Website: lowes
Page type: account-selection
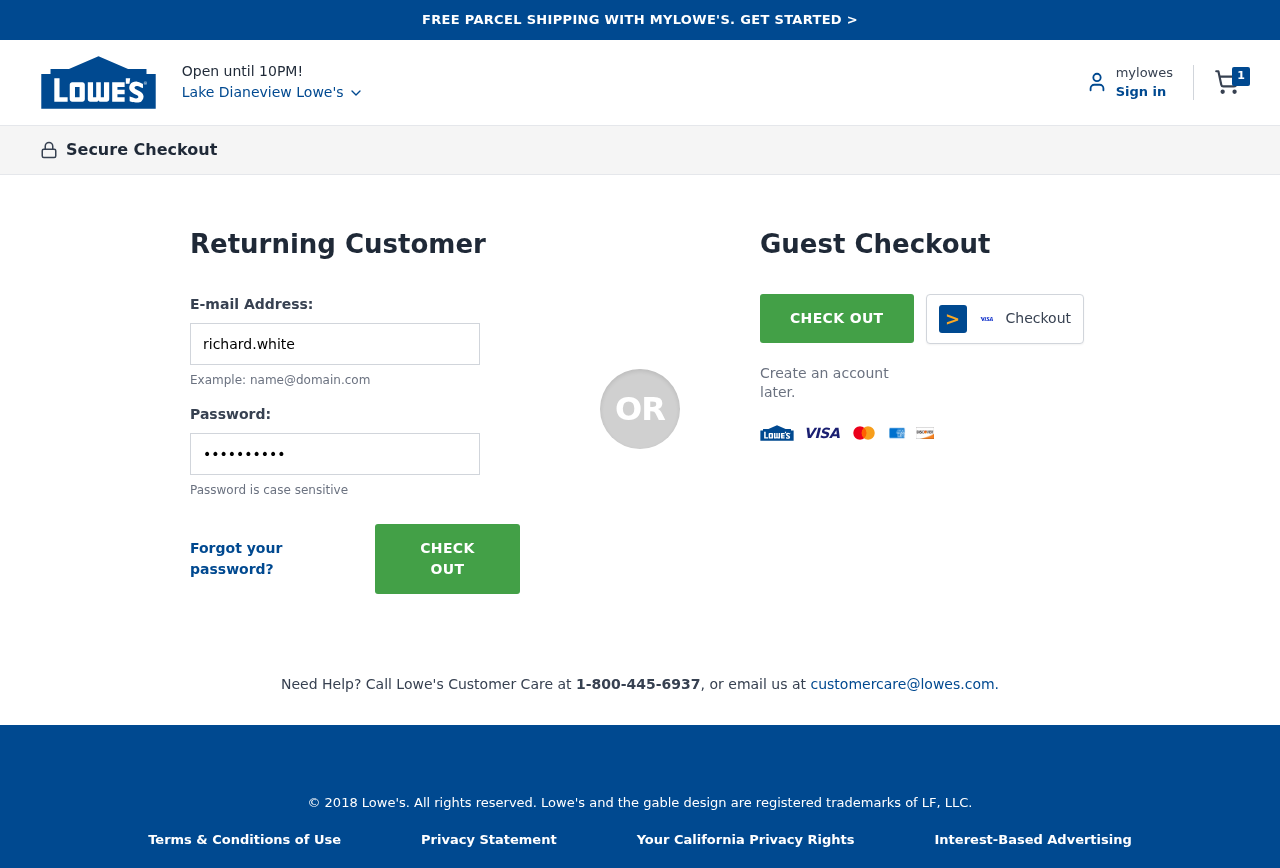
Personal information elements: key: PII_CITY
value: Lake Dianeview Lowe's
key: PII_LOGIN_USERNAME
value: richard.white
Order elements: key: ORDER_NUM_ITEMS
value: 1